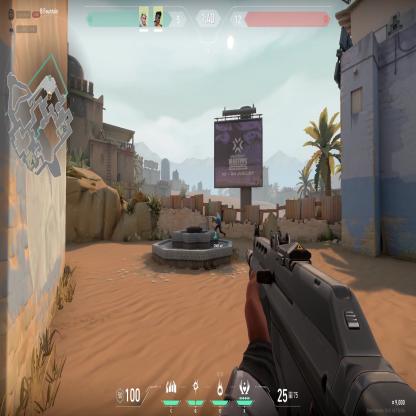
Label: teammate